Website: bh-photo
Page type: payment
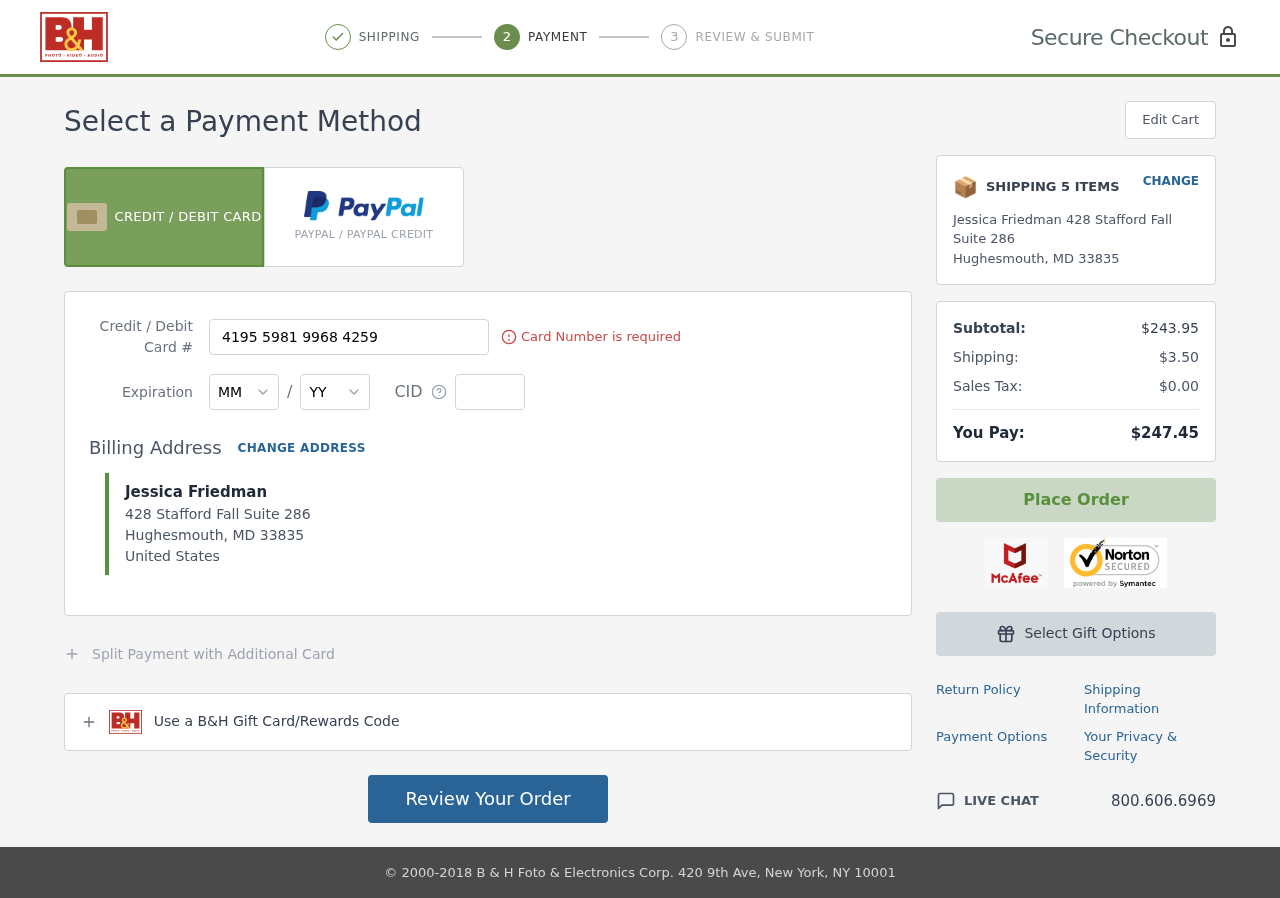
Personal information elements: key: PII_CARD_CVV
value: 325
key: PII_CARD_EXPIRY_MONTH
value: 07
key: PII_CARD_EXPIRY_YEAR
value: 30
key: PII_CARD_NUMBER
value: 4195 5981 9968 4259
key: PII_CITY
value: Hughesmouth
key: PII_COUNTRY
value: United States
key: PII_FULLNAME
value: Jessica Friedman
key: PII_POSTCODE
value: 33835
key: PII_STATE_ABBR
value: MD
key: PII_STREET
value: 428 Stafford Fall Suite 286
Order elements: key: ORDER_NUM_ITEMS
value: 5
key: ORDER_SUBTOTAL
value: $243.95
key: ORDER_SHIPPING_COST
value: $3.50
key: ORDER_TAX
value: $0.00
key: ORDER_TOTAL
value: $247.45